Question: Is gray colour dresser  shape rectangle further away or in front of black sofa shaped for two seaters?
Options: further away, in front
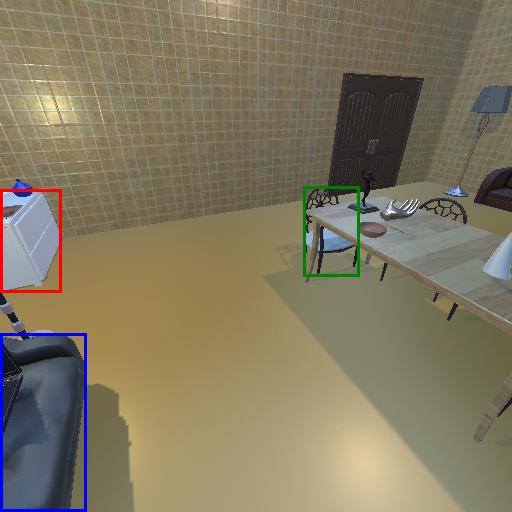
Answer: further away